Question: '''
var currentVideos = this.get('items').pluck('video');
// TODO: Why does pluck not work here?
var currentVideosDurations = _.map(currentVideos, function (currentVideo) {
return currentVideo.get('duration');
});
var test = _.pluck(currentVideos, 'duration');
console.log("Test:", test);
'''
I was wondering why my second pluck doesn't work, but my map works fine? I thought these were equivilant usages.
Here's a screenshot of a console log showing this.get('items') and the array of currentVideos.

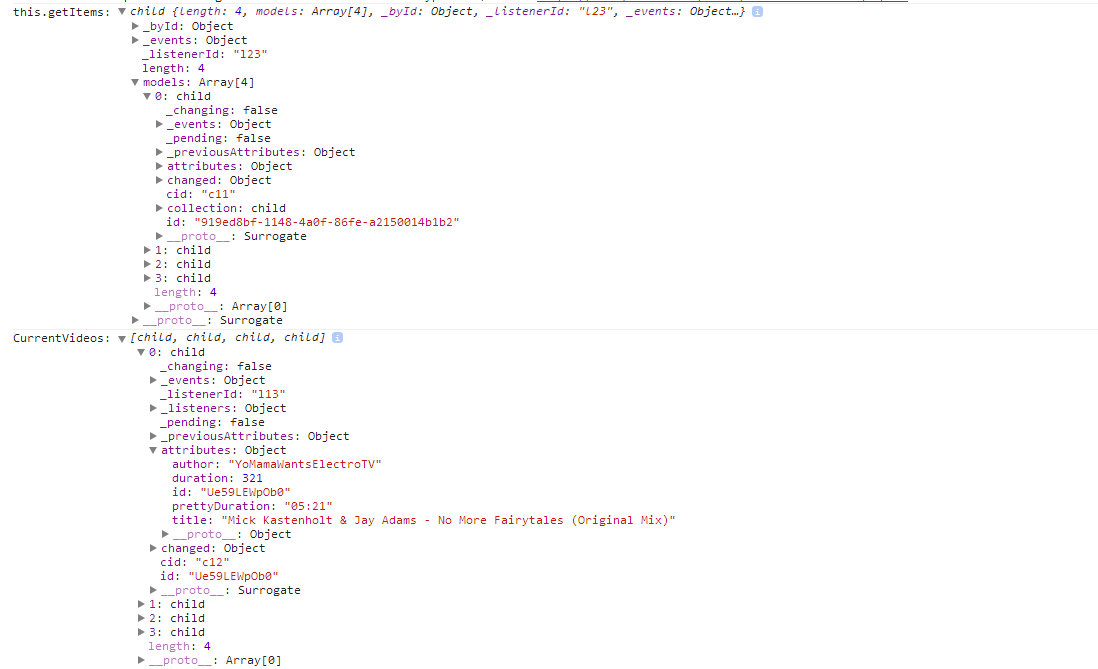
Answer: The backbone model object doesn't store the properties you 'get' from the model at the top level javascript object. The 'currentVideo' backbone model object actually stores the attributes deeper within the javascript object, in ('currentVideo.attributes').
'_.pluck(currentVideos, 'duration')' checks for the top level attribute (e.g. 'currentVideo['duration']'), which doesn't exist.
The distinction is that Backbone Model objects are more sophisticated than basic javascript objects and don't 'get' attributes by just retrieving 'object['attrName']'.